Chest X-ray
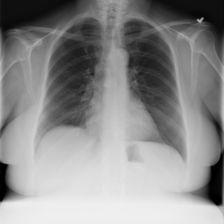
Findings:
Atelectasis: negative
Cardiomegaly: negative
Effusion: negative
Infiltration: negative
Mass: negative
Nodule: negative
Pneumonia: negative
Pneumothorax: negative
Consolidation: negative
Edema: negative
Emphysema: negative
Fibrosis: negative
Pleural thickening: negative
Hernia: negative